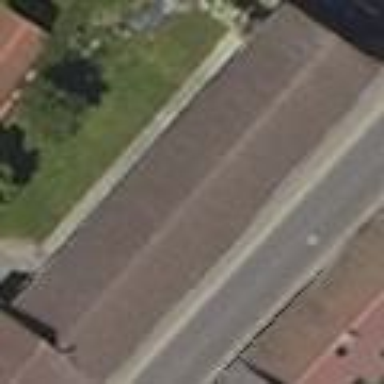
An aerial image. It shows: Shed.